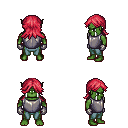
a pixel art fantasy rpg character, male body template, orc, green skin, steel chest armor, teal pants, ruby red loose hair, metal gloves, four views (front, back, left, right), 2x2 character sprite sheet, small pixel art, hard edges, no anti-aliasing